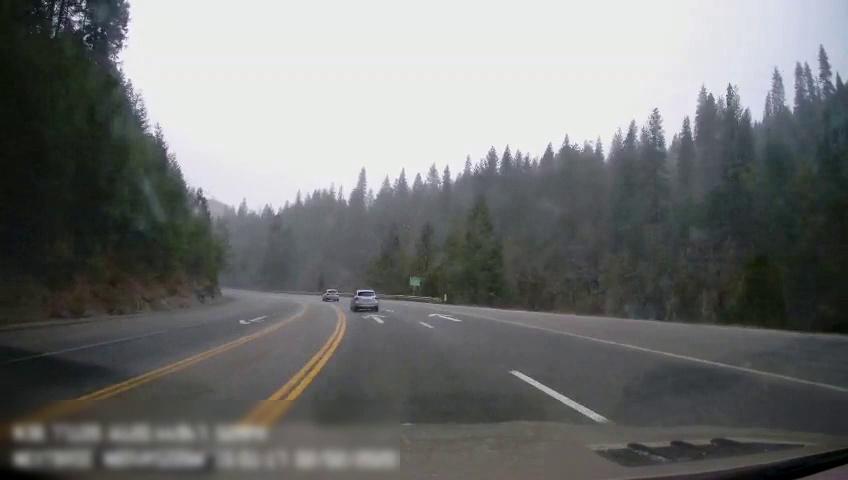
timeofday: Day
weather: Cloudy
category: Drivable Space
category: Vehicles | SUV
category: Vehicles | SUV
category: Lanes | Opposite Lane
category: Lanes | Current Lane
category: Lanes | Current Lane
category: Lanes | Opposite Lane
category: Lanes | Alternate Lane
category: Lanes | Alternate Lane
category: Lanes | Alternate Lane
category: Traffic | Signs